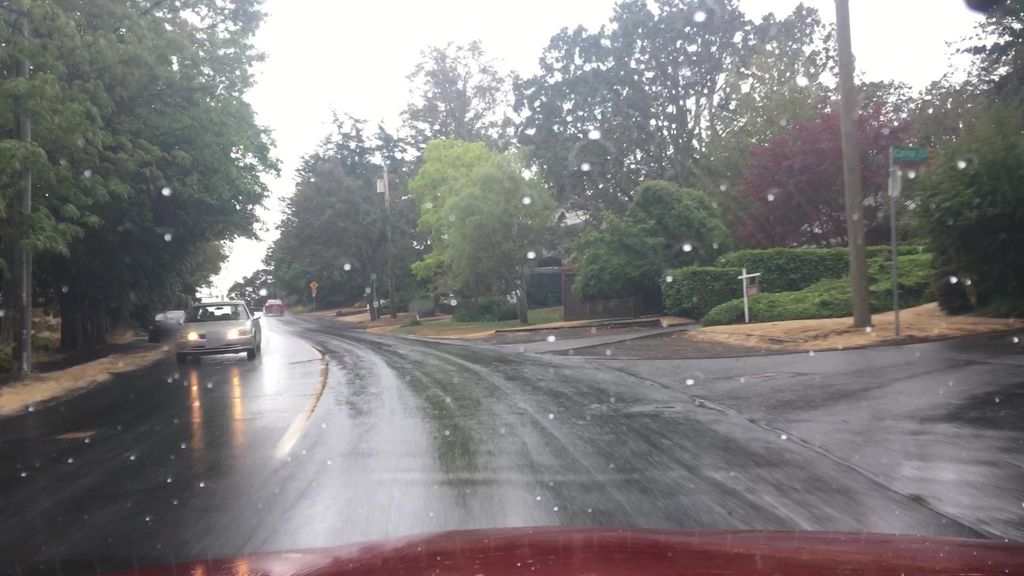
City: victoria